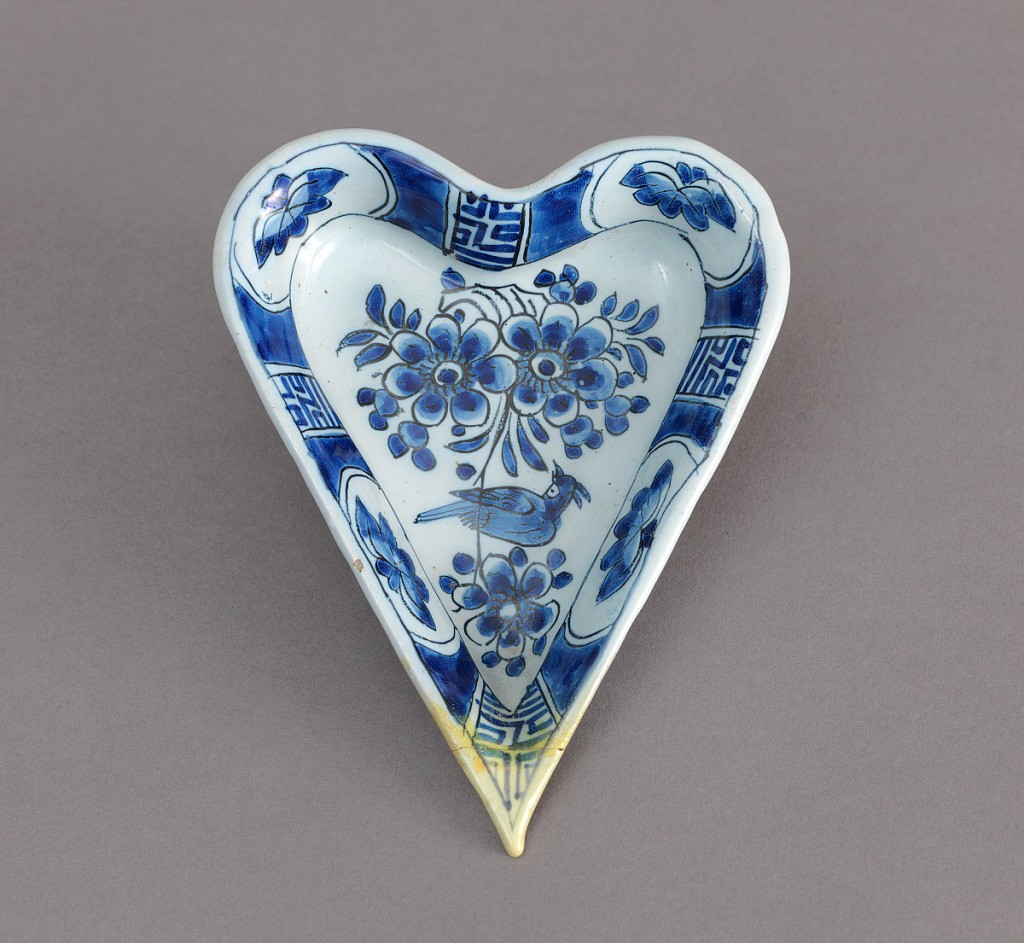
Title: Heart-Shaped Sweetmeat Dish
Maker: De Paauw (Peacock) Factory, Dutch, active 1651 - 1774
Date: ca. 1705–40
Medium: Tin-glazed earthenware
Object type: dish
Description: Heart-shaped dish on short foot rim with slightly flared sides; painted in underglaze blue on white with birds and flowers in center, on sides with alternating panels of flowers and pseudo-Chinese characters.